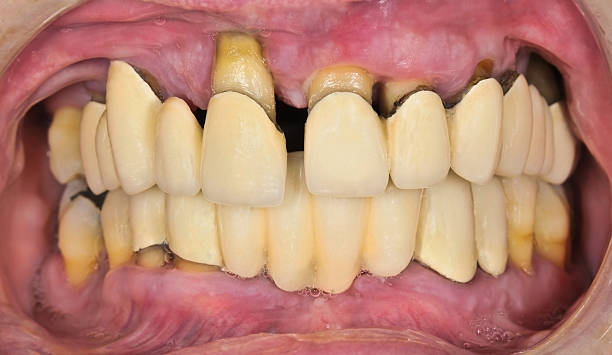
Condition: Calculus